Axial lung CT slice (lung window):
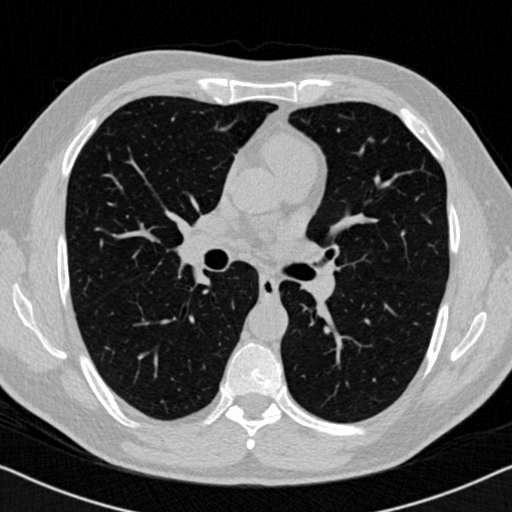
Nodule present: no